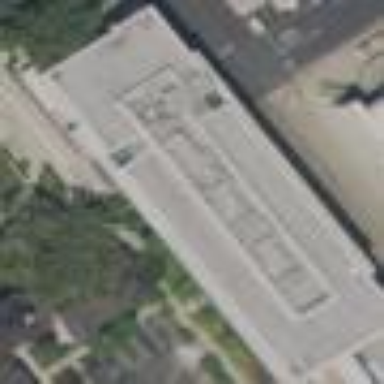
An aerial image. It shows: Industrial building.